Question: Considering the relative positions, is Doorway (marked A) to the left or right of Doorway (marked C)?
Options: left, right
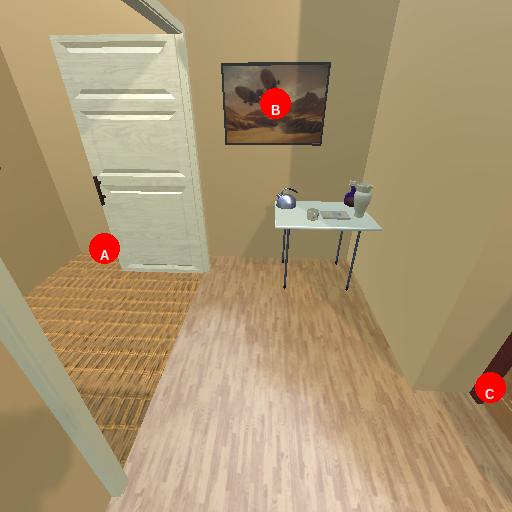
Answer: left